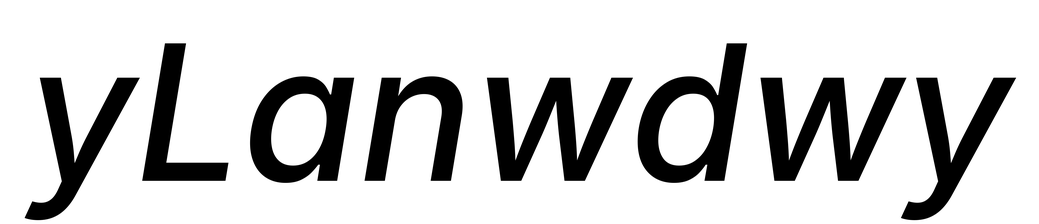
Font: Inter-Italic_Medium_Italic